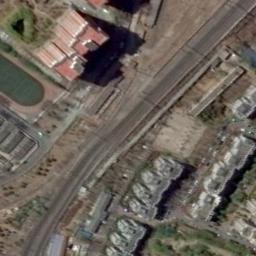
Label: railway